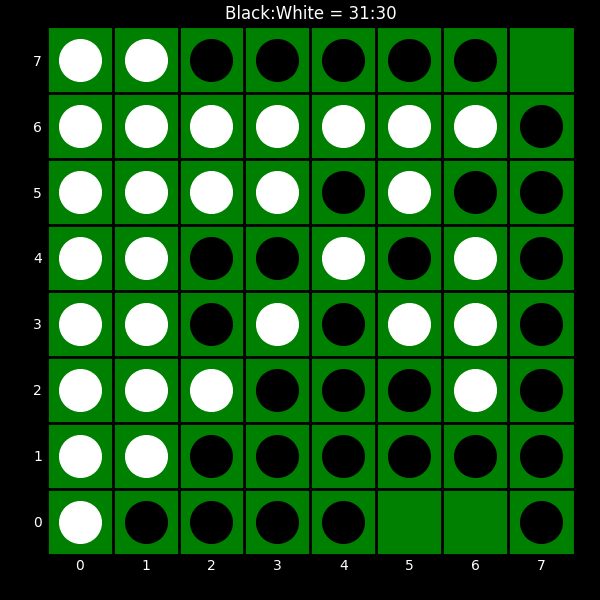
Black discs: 31
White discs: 30